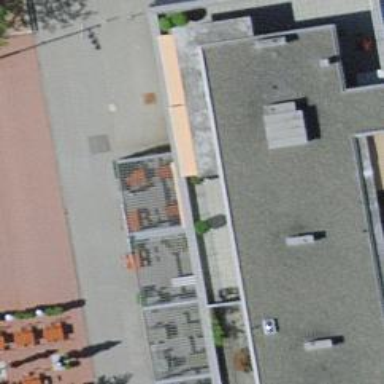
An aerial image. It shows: Restaurant.